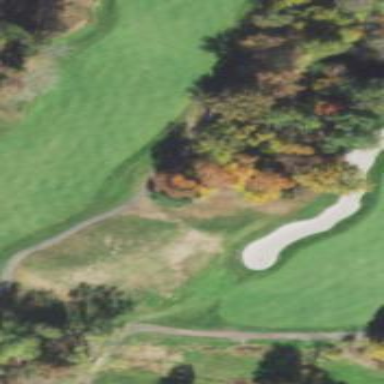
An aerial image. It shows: Sandy area is golf bunker.